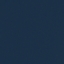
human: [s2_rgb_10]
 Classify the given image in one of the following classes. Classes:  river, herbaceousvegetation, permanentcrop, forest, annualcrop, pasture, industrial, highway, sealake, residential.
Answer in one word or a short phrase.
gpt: SeaLake